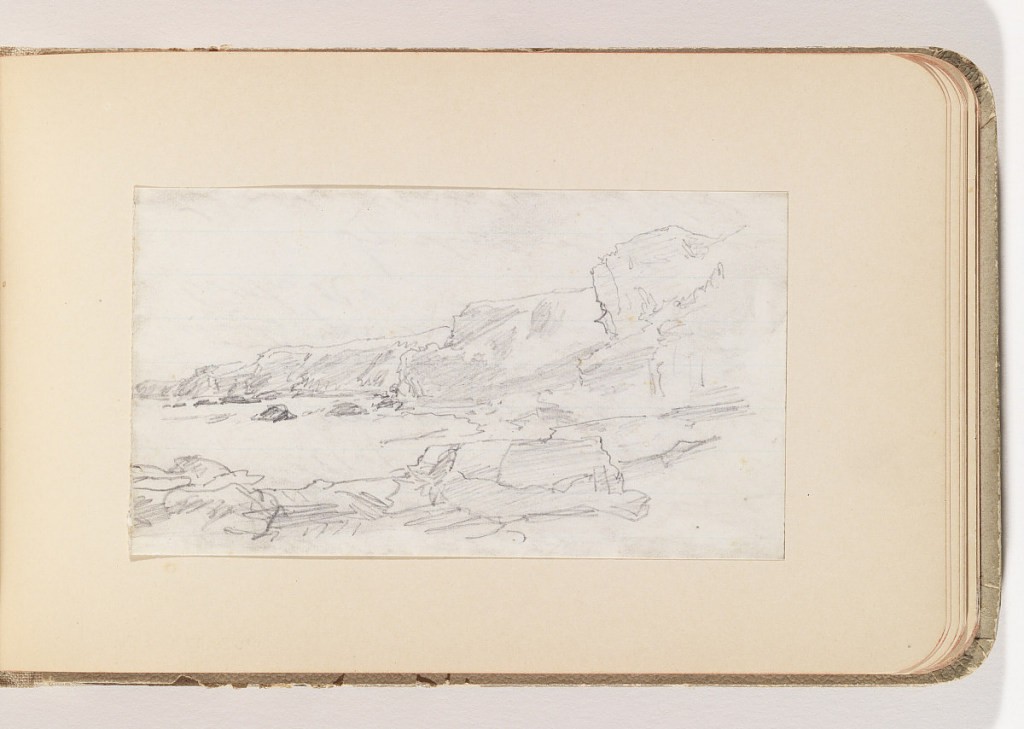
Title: Rocky Inlet, perhaps Conanicut Island
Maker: William Trost Richards, American, 1833–1905
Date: ca. 1880
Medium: Graphite on lined paper, mounted
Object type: Album page
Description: Ocean inlet with rocks in foreground, beach and cliffs in background.